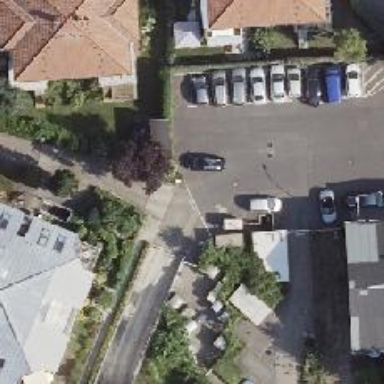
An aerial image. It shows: Driveway with asphalt surface. There are parallel parking lanes on both sides and sidewalks on both sides.